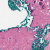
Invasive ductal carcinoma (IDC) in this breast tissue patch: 0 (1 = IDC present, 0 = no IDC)